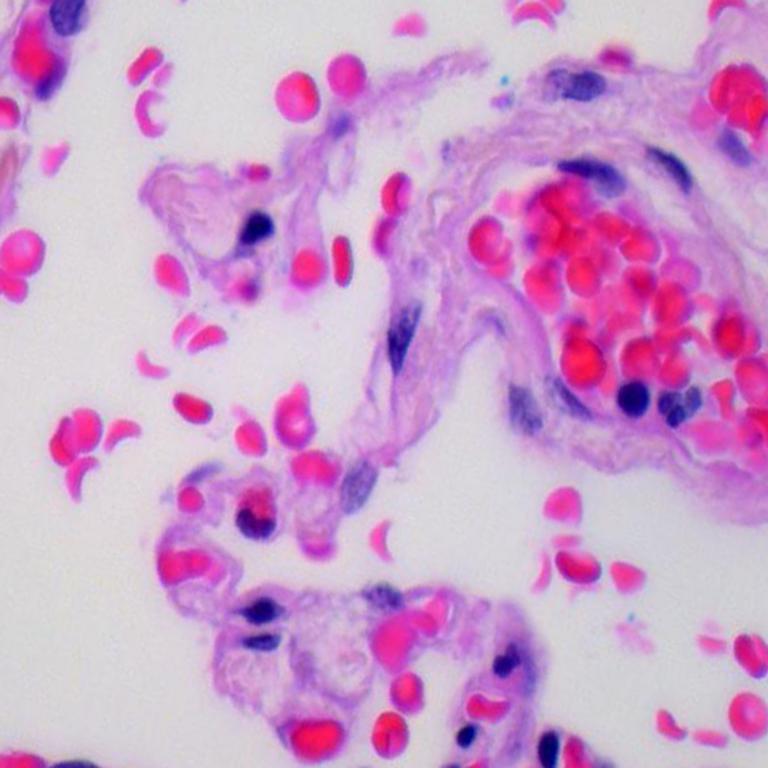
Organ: lung
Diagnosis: benign